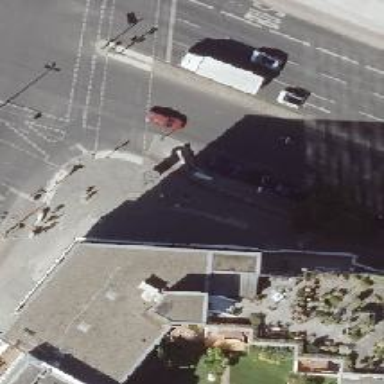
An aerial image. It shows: Sidewalk along the footway.